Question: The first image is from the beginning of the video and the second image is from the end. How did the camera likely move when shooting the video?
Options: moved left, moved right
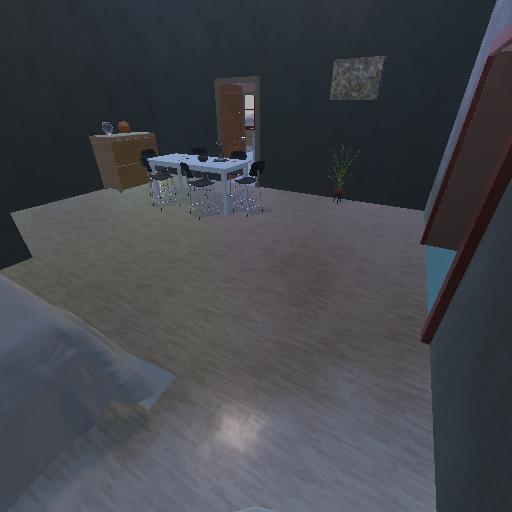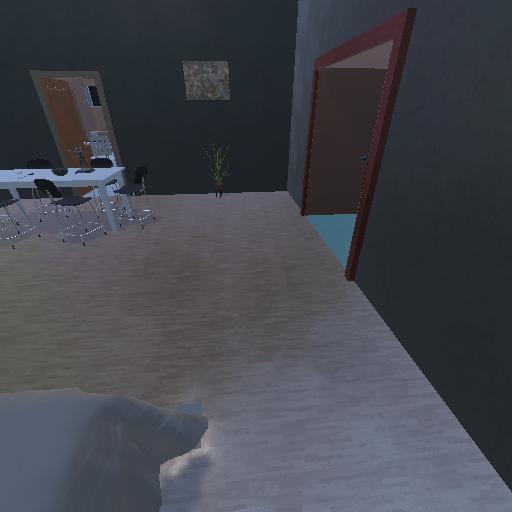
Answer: moved left